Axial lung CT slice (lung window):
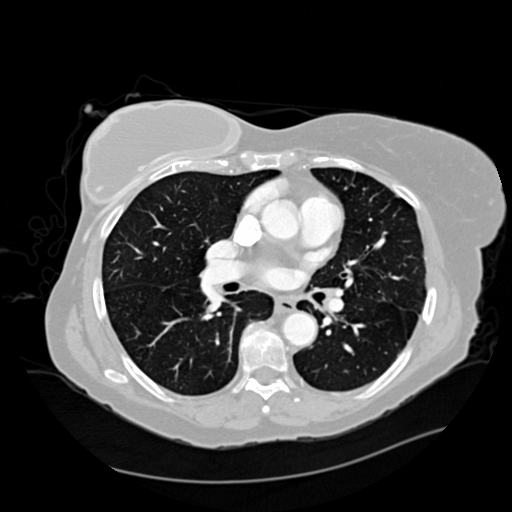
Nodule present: no